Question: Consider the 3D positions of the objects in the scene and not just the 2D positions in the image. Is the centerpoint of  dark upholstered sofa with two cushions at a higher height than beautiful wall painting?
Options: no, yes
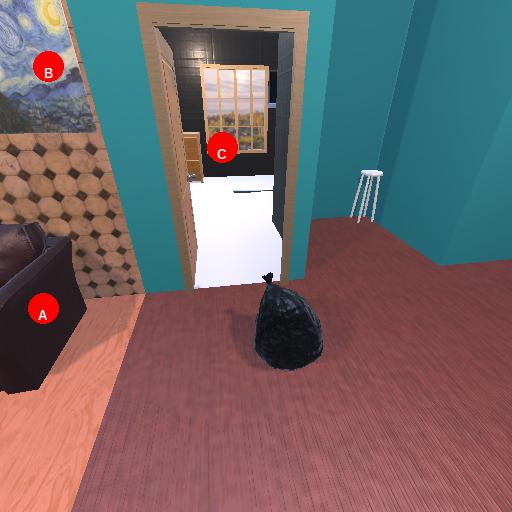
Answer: no